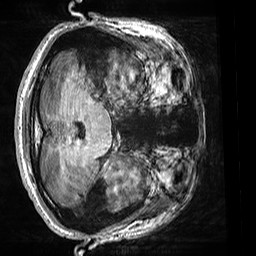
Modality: T1w
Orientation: axial
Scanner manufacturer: siemens
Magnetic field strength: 3 T
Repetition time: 2.5 s
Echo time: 0.00299 s